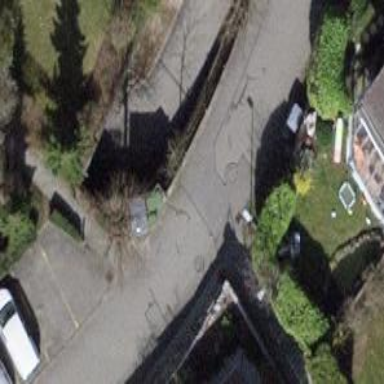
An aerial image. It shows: Set of steps on the road.